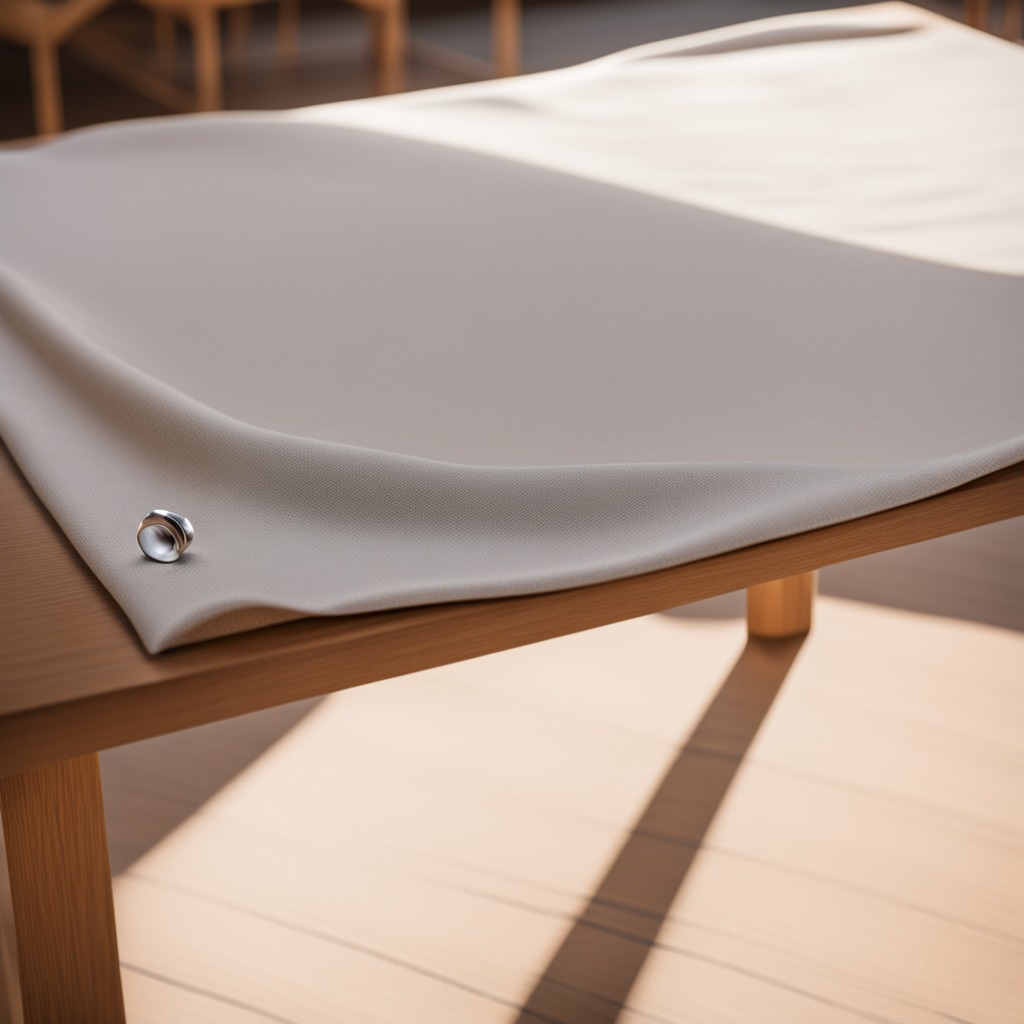
A metal nut is lying on a wooden table in an outdoor workshop during daytime bright natural light soft shadows worn but beneath the cloth.